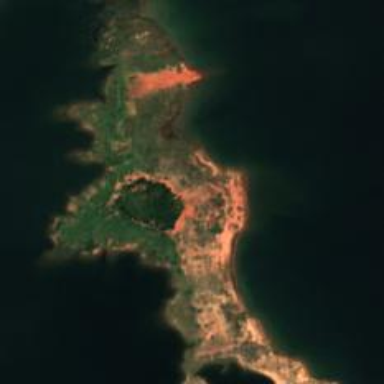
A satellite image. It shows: Islet.